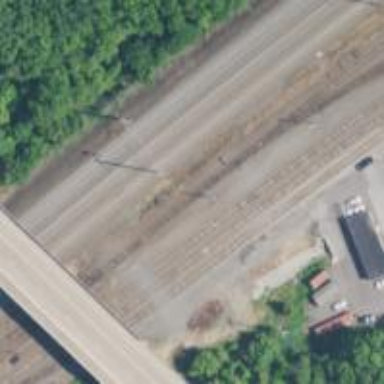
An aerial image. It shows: Railway track with contact lines for electrification.